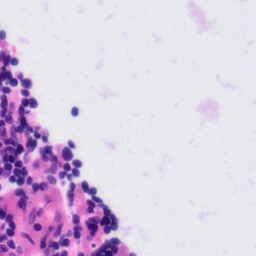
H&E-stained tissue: Tonsil